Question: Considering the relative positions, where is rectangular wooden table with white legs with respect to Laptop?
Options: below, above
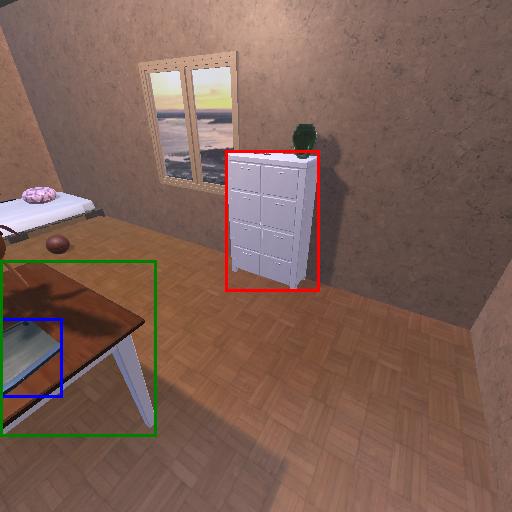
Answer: below